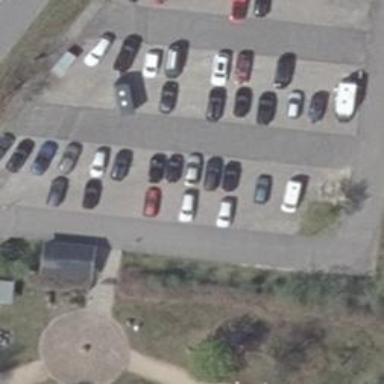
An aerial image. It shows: Parking area with surface.